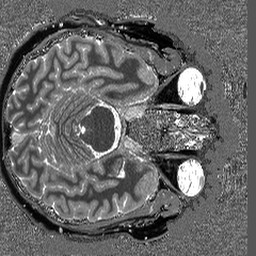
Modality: T1map
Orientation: axial
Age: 42
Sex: male
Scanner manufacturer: siemens
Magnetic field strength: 3 T
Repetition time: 5 s
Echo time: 0.00298 s